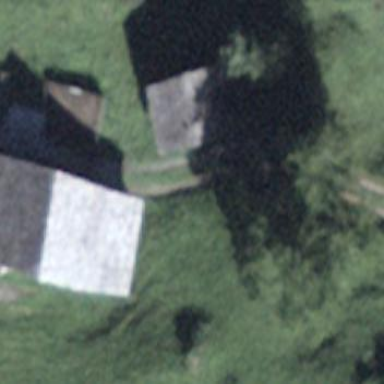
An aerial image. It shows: Rural barn.